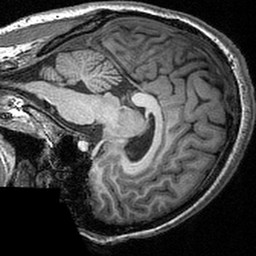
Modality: T1w
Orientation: sagittal
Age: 23
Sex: female
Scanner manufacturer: siemens
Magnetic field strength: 3 T
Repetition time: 2.53 s
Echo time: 0.00309 s